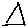
Label: triangle